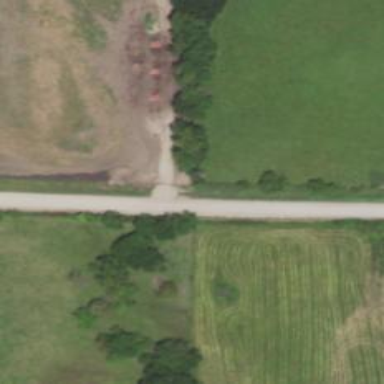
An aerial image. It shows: Unclassified road.